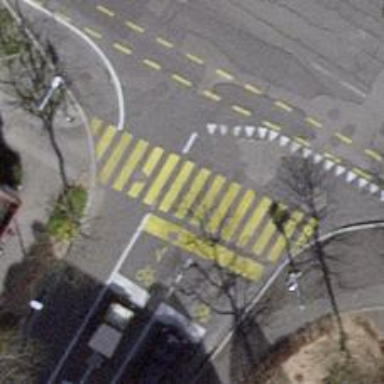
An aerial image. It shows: Crossing with zebra markings regulated by traffic signals.